Interaction volume radius: 10 \u00c5
Interaction volume height: 20 \u00c5
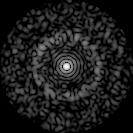
Disorder parameter: 0.827